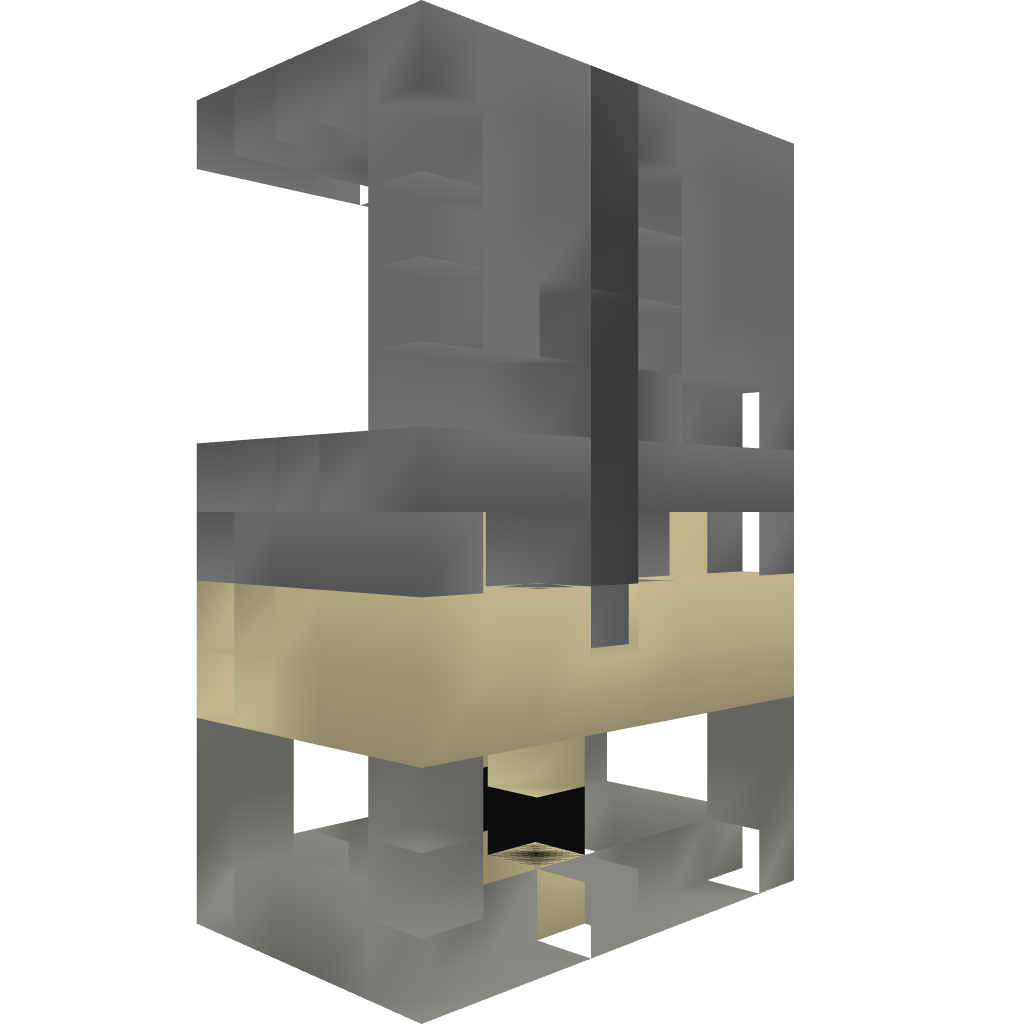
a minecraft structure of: Compact cobble generator